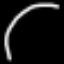
Label: clock